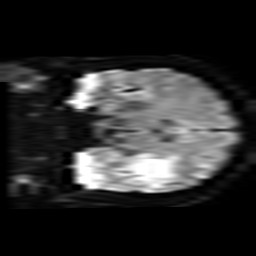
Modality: TRACE
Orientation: coronal
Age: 39
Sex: male
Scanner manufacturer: philips
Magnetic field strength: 3 T
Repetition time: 3.467 s
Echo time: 0.076 s